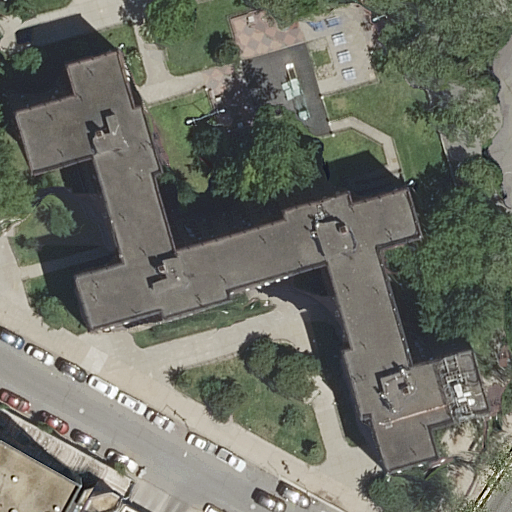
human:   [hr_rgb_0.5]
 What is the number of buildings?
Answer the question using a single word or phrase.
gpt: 3

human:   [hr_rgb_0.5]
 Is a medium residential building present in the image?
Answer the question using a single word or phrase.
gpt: yes

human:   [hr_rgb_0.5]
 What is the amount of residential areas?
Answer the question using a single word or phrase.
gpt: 1

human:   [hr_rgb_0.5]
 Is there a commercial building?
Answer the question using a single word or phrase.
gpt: no

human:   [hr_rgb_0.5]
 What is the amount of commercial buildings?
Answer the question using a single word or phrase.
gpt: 0

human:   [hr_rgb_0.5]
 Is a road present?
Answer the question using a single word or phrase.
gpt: yes

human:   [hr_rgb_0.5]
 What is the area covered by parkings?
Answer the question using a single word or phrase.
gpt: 26m2

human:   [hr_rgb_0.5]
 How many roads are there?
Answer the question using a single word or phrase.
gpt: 8

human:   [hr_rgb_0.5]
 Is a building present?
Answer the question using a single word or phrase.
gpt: yes

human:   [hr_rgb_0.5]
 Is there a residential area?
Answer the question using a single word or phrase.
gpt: yes

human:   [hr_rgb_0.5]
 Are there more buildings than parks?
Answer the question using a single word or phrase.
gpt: yes

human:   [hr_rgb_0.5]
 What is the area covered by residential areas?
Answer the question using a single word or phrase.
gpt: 8560m2

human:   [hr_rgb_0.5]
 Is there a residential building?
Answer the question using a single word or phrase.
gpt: yes

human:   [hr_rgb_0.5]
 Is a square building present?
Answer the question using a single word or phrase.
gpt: no

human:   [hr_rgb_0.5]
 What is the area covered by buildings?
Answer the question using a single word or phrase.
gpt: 2204m2

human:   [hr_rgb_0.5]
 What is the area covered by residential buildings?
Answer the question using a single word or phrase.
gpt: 2178m2

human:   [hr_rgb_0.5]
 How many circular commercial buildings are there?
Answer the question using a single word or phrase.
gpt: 0

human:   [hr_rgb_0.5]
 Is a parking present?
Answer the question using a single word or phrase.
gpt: yes

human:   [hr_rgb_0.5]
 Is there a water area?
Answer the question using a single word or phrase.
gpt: no

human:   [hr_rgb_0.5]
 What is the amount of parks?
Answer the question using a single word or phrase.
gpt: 1

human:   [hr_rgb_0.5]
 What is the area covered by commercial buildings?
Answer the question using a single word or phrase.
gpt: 0m2

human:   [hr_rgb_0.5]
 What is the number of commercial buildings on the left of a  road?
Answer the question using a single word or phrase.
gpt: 0

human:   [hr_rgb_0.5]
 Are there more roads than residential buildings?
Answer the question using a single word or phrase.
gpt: yes

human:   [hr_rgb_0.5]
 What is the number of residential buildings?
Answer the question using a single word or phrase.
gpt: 2

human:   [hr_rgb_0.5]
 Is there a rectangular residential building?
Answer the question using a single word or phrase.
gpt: yes

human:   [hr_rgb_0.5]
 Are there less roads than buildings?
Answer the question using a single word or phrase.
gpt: no

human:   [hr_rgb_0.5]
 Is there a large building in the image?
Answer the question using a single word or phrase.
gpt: yes

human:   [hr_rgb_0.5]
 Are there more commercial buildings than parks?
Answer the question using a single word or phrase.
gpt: no

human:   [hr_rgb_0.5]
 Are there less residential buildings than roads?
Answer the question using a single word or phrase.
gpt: yes

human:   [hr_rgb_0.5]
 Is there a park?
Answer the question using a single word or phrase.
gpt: yes

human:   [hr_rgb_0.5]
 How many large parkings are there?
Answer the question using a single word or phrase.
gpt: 0

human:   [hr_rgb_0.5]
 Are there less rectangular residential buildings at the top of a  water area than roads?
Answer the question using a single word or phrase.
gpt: yes

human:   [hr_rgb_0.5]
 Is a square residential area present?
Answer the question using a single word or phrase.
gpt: no

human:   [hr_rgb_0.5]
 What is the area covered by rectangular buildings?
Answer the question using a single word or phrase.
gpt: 145m2

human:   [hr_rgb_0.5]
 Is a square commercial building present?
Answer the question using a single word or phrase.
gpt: no

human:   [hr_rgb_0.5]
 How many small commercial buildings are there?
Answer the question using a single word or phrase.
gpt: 0

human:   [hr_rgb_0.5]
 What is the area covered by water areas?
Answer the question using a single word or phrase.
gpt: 0m2

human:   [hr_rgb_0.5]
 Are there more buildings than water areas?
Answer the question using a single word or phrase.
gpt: yes

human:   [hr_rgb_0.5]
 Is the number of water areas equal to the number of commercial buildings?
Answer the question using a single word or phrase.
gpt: yes

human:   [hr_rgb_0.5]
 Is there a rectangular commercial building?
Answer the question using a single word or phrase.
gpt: no

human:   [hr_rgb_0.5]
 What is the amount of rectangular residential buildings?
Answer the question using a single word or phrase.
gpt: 1

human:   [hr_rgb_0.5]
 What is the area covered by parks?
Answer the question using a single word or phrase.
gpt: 4689m2

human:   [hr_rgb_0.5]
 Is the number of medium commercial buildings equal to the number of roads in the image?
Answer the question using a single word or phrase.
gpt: no

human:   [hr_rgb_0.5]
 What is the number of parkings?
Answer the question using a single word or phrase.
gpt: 1

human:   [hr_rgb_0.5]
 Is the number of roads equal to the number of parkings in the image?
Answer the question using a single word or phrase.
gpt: no

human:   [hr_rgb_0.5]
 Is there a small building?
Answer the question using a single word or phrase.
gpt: yes

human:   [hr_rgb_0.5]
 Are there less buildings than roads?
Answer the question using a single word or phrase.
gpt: yes

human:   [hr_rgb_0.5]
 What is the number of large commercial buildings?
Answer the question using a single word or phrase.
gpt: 0

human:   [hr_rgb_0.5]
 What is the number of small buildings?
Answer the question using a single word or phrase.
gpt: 1

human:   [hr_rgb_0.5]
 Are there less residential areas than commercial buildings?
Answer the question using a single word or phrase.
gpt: no

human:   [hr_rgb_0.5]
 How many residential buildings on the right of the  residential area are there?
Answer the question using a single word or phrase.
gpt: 0

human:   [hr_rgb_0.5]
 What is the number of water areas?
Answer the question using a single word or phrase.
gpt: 0

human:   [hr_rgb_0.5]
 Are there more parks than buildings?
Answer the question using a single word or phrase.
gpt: no

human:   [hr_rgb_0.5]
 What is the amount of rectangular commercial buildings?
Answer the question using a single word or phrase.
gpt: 0

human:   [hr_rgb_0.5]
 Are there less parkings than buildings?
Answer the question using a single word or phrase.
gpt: yes

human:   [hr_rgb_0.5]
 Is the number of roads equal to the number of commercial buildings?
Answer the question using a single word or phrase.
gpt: no

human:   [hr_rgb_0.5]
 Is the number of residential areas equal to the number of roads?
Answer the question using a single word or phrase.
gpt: no

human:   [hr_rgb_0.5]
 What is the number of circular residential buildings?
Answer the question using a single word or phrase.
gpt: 0

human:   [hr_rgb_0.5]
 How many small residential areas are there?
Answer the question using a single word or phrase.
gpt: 0

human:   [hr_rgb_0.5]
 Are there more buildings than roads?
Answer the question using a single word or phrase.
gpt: no

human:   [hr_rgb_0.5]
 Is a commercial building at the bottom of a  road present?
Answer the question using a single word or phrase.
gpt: no

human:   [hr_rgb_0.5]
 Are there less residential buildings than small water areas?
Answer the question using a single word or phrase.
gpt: no

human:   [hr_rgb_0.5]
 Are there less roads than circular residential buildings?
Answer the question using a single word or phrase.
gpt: no

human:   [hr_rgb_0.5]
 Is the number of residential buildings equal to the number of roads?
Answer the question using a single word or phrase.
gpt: no